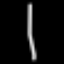
Label: line